Question: I have a problem with my school project. I want to make two columns on my page using css, but nothing is working...
Website : <URL>
CSS : <URL>
I hope that there is some dumb mistake, but I can't figure out, where the problem is.
I want to place the right column next to the left one :
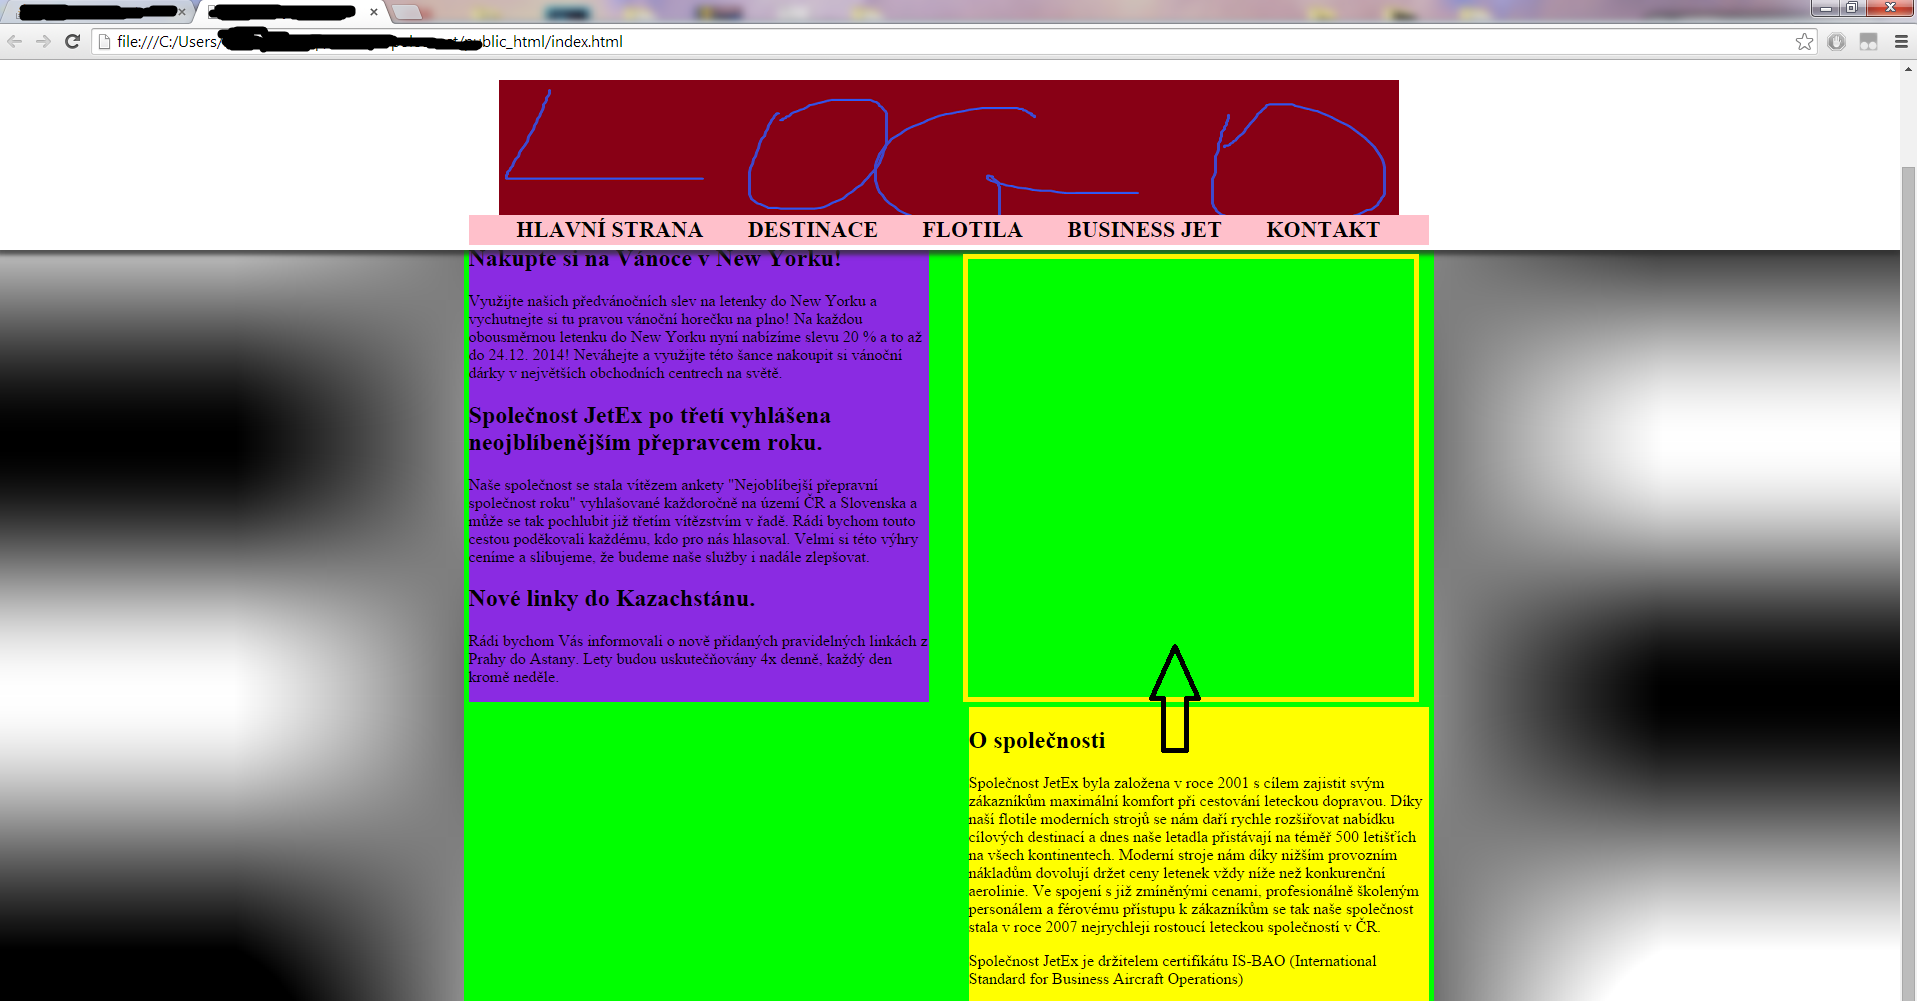
Answer: Your margin was taking up the entire row, that's why the second 'div' was pushed down. You don't need margin, just set the width and display it as an inline-block. The 'inline-block' means it'll still be a block, but will wrap like text - so if there's enough space for the second div to be in the same row as the first, it can be.
Replace CSS with this, comments for what was changed.
'''
div.leva {
background: blueviolet;
/* float: left; */
/* margin: 5px 500px auto auto; */
width: 49%;
display: inline-block;
}
div.prava {
background: yellow;
/* float: left; */
/* margin: 5px auto auto 500px; */
display: inline-block;
width: 49%;
}
'''
Alternatively, you can use a relative container div and set that to 100%, and have two absolute divs inside the container with 50% width.
'''
<div class="container">
<div class="leftdiv"></div>
<div class="rightdiv"></div>
</div>
'''
'''
.container {
position: relative;
width: 100%;
}
.leftdiv, .rightdiv {
position: absolute;
width: 50%;
top: 0;
}
.leftdiv {
left: 0;
}
.rightdiv {
right: 0;
}
'''